Question:
I am able to get the count of customers against the product but for me it is difficult to display like how i have mentioned in the above image.
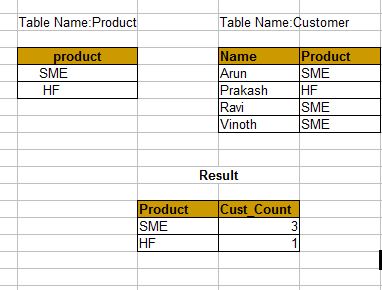
Answer: You could use a left join and count function:
'''
select p.product,
count(c.name) as cust_count
from product p
left join customer c
on p.product = c.product
group by p.product;
'''
This is assuming you need zero count for the products that don't have any customers.
If that's not the case, you can use simple aggregation:
'''
select product,
count(*) as cust_count
from customer
group by product;
'''